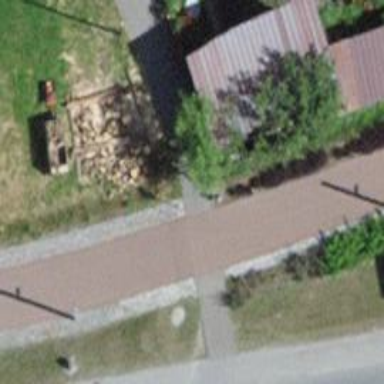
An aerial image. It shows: Dirt footway.